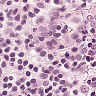
Metastatic tissue present: yes